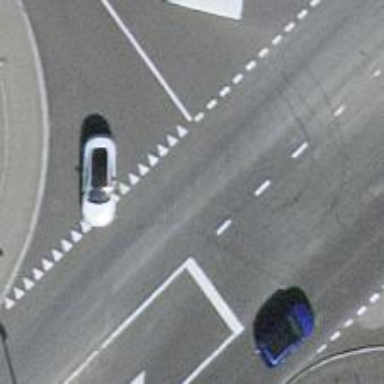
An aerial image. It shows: Secondary link road with asphalt surface.